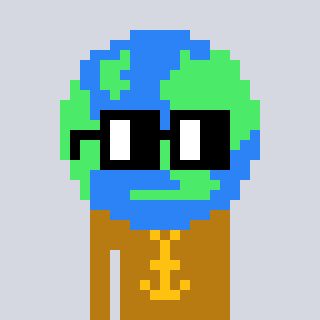
a pixel art character with square black glasses, a earth-shaped head and a gold-colored body on a cool background